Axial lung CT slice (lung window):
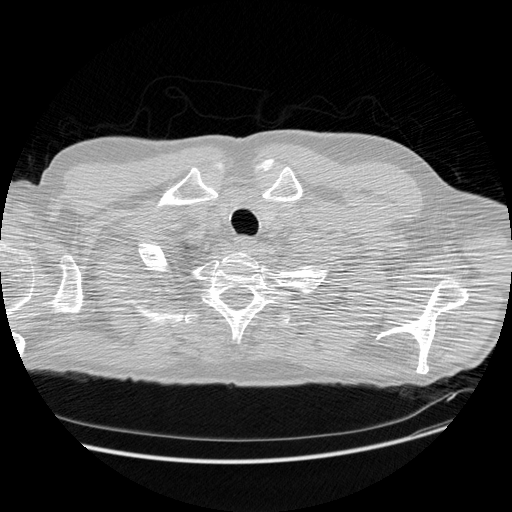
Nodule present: no